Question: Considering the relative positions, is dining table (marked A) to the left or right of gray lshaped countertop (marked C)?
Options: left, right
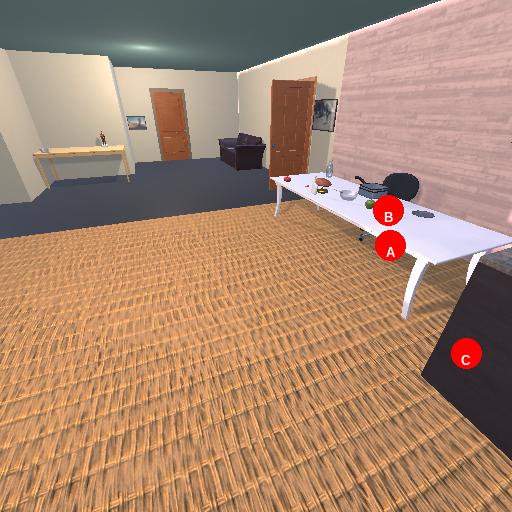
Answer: left